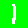
Digit: 1